Question: Imagine these models:
'User' has many 'Bucket's and each 'Bucket' has many 'Item's. User A only sees his own list of buckets and items in it. Now, I want to give user B permission to see user's A buckets but not items. Is this possible with Django built-in permission system or I need something like 'django-guardian' for this purpose?
I am new to django and I am a little confused.
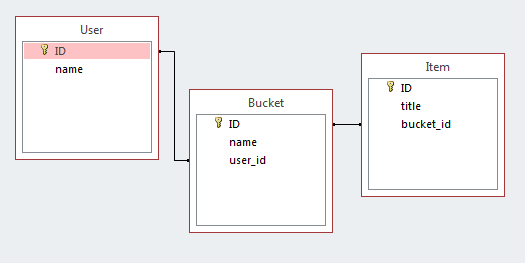
Answer: Django has two different levels of permissions when it comes to models: model-level and object-level.
are the default type in Django, and they are enforced by the default permissions backend. They work on an "all or nothing" basis, so a user can either have a permission (such as removing) for all objects of a model, or they don't.
If you are running into a situation where "User A needs to be able to remove any comment" or "User B needs to be able to edit any blog post", you are probably looking for model-level permissions.
are supported in Django, but they require you to use a third-party permission backend. They work in a similar way to model-level permissions, but instead of being "all or nothing" on all model objects, it is only for a single object. There are <URL> for object-level permissions, and the one you choose depends on what you need out of the permission backend.
If you are running into a situation where "User A needs to be able to remove only objects where they are the creator" or "User B needs to be able to remove a subset of objects", you are probably looking for object-level permissions.
---
You appear to be interested in object-level permissions.